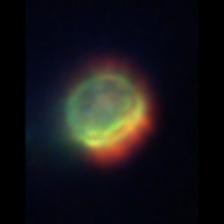
Taxon: NanoPlankton
Group: Other